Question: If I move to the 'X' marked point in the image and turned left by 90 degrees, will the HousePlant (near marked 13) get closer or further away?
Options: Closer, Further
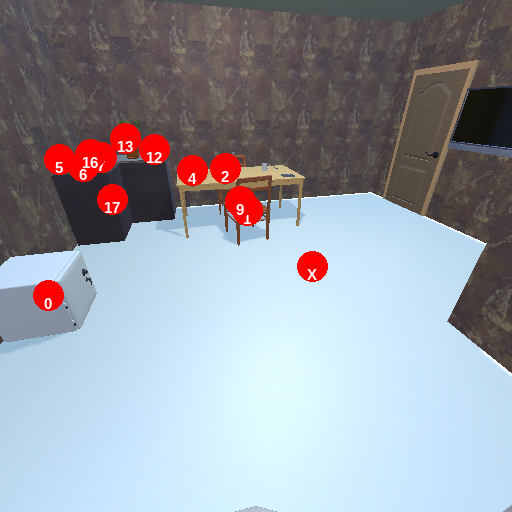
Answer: Closer